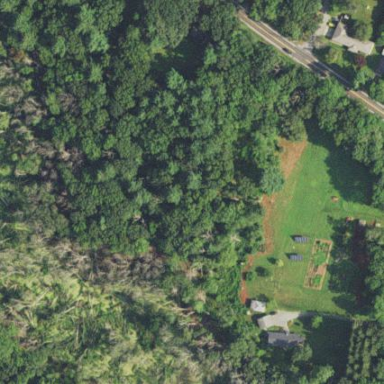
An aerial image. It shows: Mixed woodland with various types of leaves.